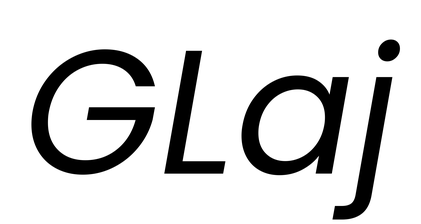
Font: Poppins-Italic